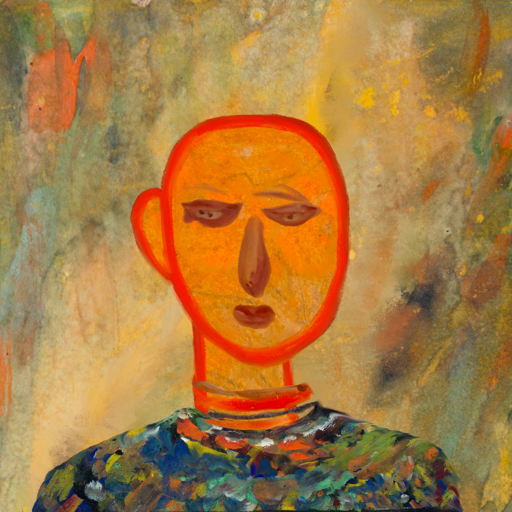
Background: Comrade, Head And Neck Front: Sisters, Face Front: Pious_Lady, Bust: An_Impression, Hair Front: Blank, Head Accessory: Blank, Second Necklace: Blank, Necklace: Experience, Baby: Blank